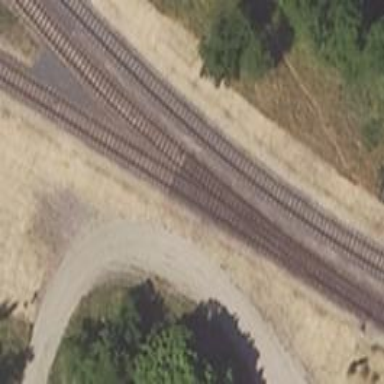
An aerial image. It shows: Railway yard in service.